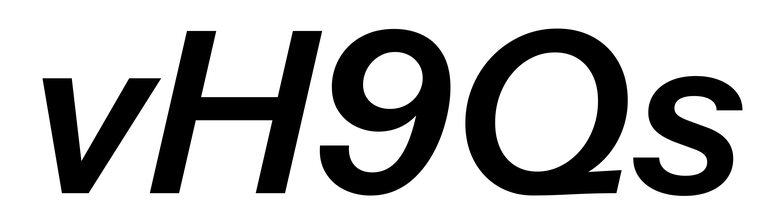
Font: InstrumentSans-Italic_SemiBold_Italic